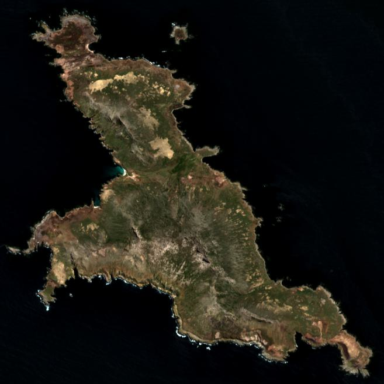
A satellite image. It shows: Island with natural coastline.